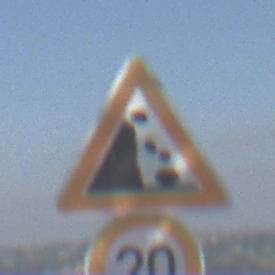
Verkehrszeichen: SteinschlagLinks
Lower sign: Geschwindigkeit20
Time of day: Midday
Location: Outdoor (Nature)
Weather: PartlyCloudy
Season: NotSpecified
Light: Natural